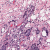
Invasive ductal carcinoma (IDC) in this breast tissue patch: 1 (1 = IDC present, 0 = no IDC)